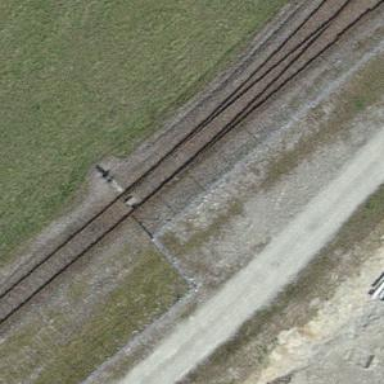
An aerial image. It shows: Railway switch.